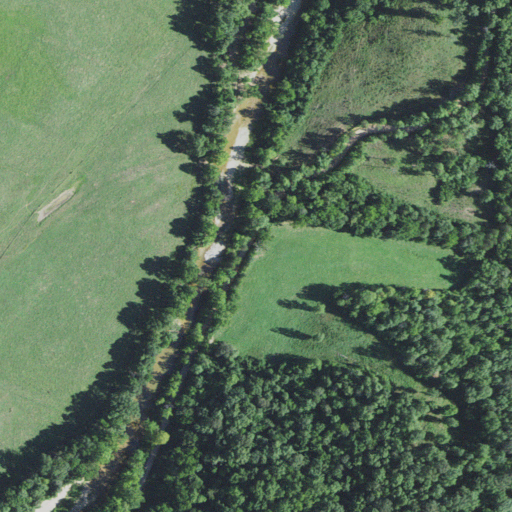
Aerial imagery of valley in Missouri named Old Schoolhouse Hollow containing pasture, deciduous forest, open development, shrub, grassland, woody wetlands, mixed forest, herbaceous wetlands, and barren land